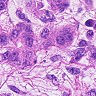
Metastatic tissue present: yes